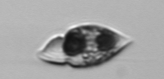
Label: Amphidinium